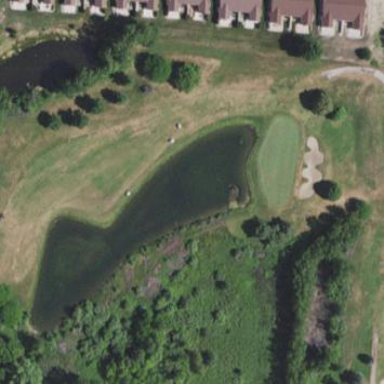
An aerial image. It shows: Golf fairway surrounded by grass.